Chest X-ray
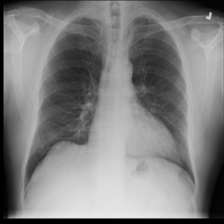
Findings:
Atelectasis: negative
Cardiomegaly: positive
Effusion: negative
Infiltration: negative
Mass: negative
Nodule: negative
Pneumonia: negative
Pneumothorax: negative
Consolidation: negative
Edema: negative
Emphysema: negative
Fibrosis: negative
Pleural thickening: negative
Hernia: negative